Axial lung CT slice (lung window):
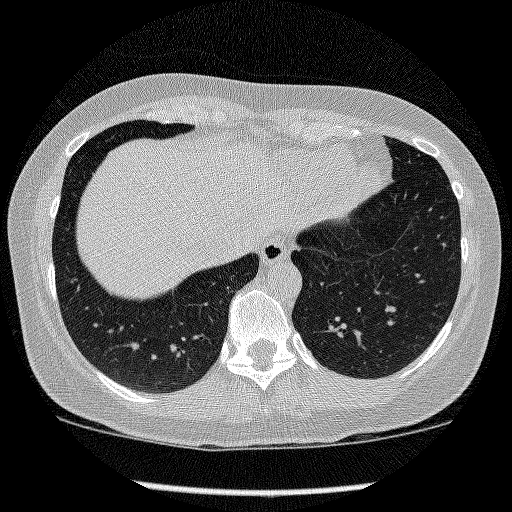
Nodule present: no